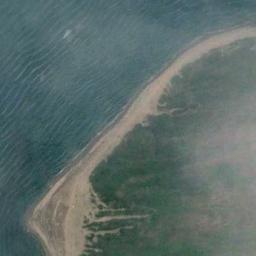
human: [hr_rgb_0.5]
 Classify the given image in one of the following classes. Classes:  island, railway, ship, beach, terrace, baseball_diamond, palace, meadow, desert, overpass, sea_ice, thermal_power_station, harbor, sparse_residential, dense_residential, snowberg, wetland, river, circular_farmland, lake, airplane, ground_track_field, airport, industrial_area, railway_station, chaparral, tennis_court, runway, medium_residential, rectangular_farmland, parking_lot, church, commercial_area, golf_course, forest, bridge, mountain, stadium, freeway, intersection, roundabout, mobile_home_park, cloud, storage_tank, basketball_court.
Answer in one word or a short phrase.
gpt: beach